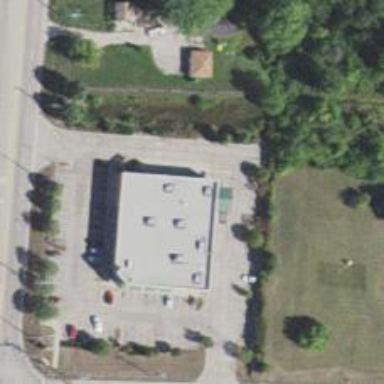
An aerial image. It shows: Pharmacy providing healthcare services.